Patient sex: M
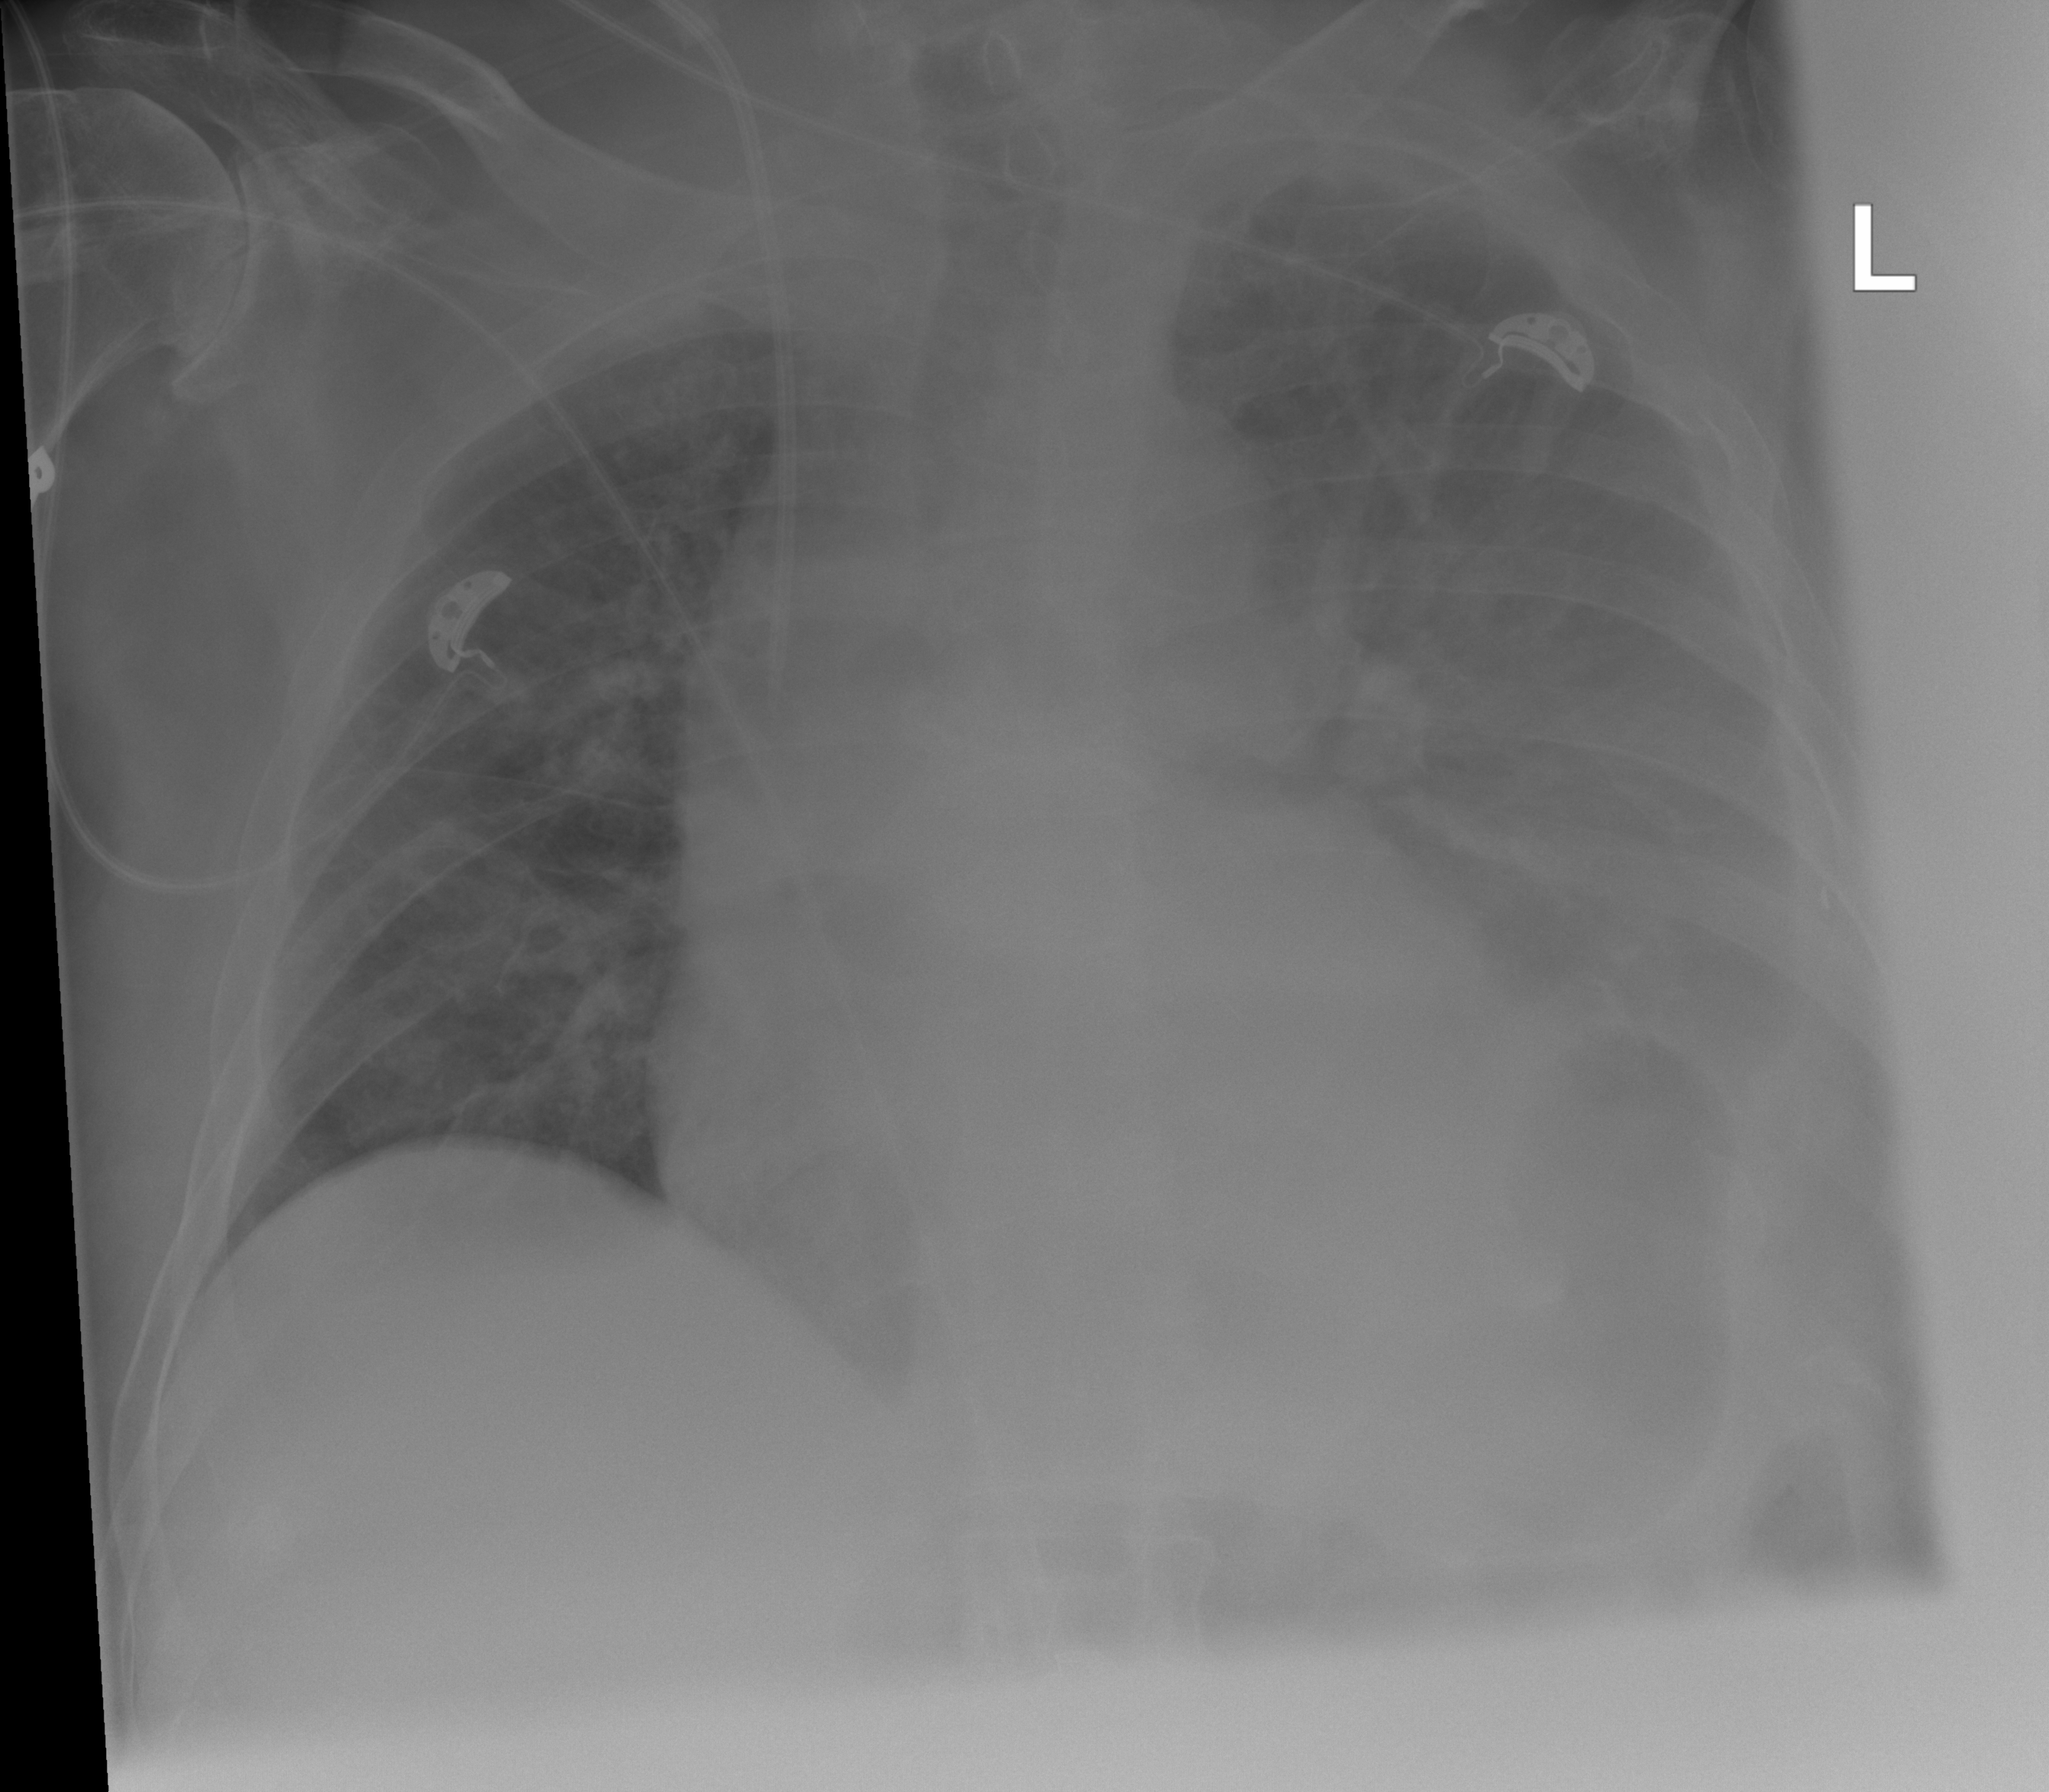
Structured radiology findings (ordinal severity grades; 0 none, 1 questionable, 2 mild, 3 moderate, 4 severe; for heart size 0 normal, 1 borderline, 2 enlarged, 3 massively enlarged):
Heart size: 2
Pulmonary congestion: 2
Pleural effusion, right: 0
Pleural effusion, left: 3
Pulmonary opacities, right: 0
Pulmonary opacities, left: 3
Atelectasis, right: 0
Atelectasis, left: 3